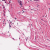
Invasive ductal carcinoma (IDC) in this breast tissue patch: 0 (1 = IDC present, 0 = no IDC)